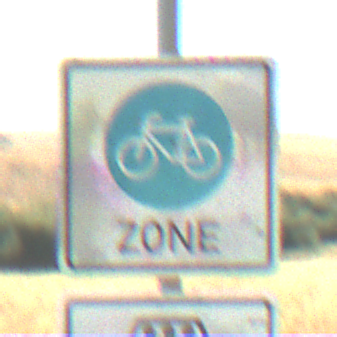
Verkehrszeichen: BeginnFahrradzone
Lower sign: MehrfachbesetzePersonenkraftwagenFrei
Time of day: MorningAfternoon
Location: Outdoor (Nature)
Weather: PartlyCloudy
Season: NotSpecified
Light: Natural